Interaction volume radius: 5 \u00c5
Interaction volume height: 30 \u00c5
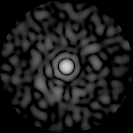
Disorder parameter: 0.7841